Field crop: tomato
Growth stage: 1
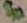
Species: solanum